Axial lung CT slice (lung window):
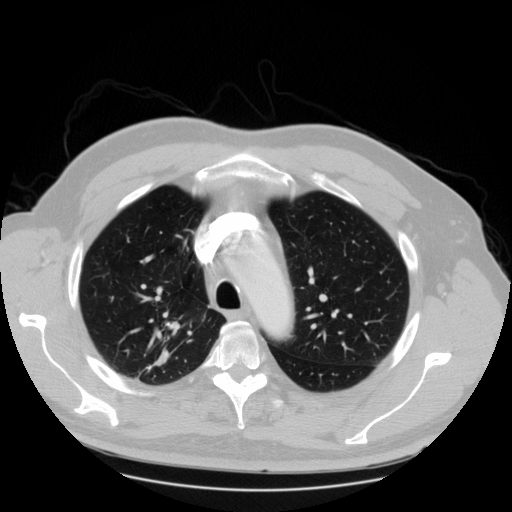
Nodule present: no